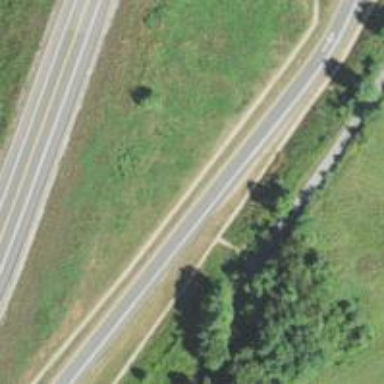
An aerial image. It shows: Trunk link highway.